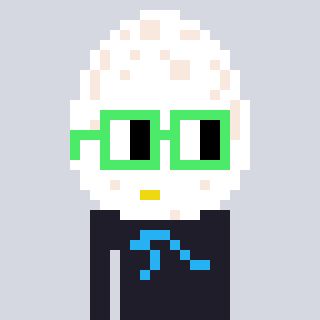
a pixel art character with square light green glasses, a egg-shaped head and a grayscale-colored body on a cool background